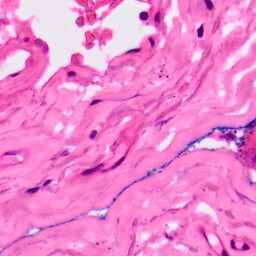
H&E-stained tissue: Lung